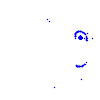
Particle: kaon